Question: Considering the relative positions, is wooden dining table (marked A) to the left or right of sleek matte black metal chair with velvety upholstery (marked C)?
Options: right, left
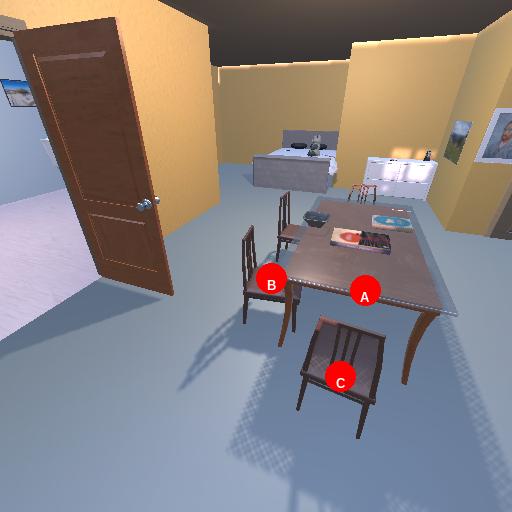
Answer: right